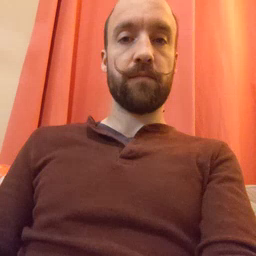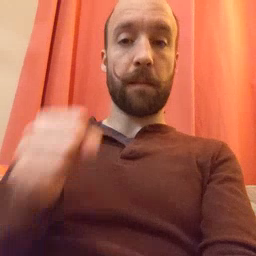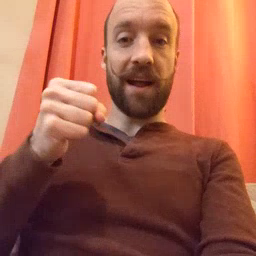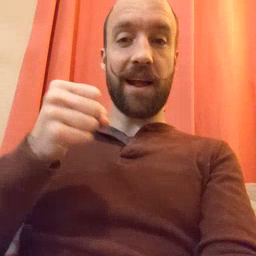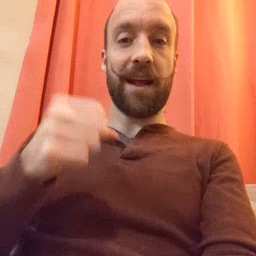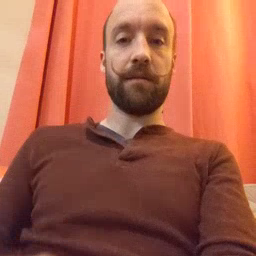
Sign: make